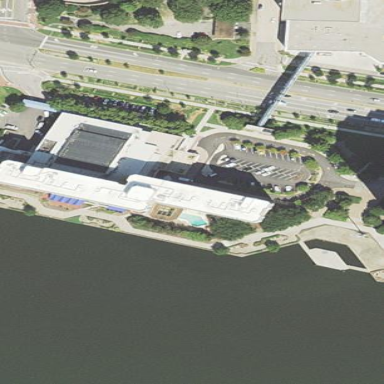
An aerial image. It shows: Hotel building.